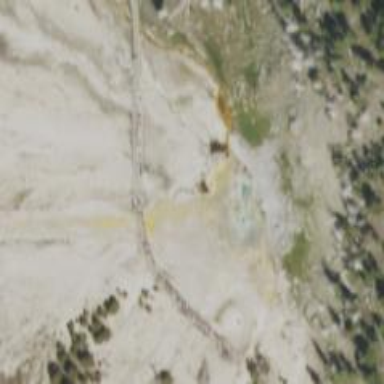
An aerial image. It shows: Natural geyser.